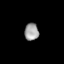
Tissue: lung
Cell type: Epithelial cells
Senescence score: 0.2433
Nuclear area (px): 239
Mean DAPI intensity: 158.862